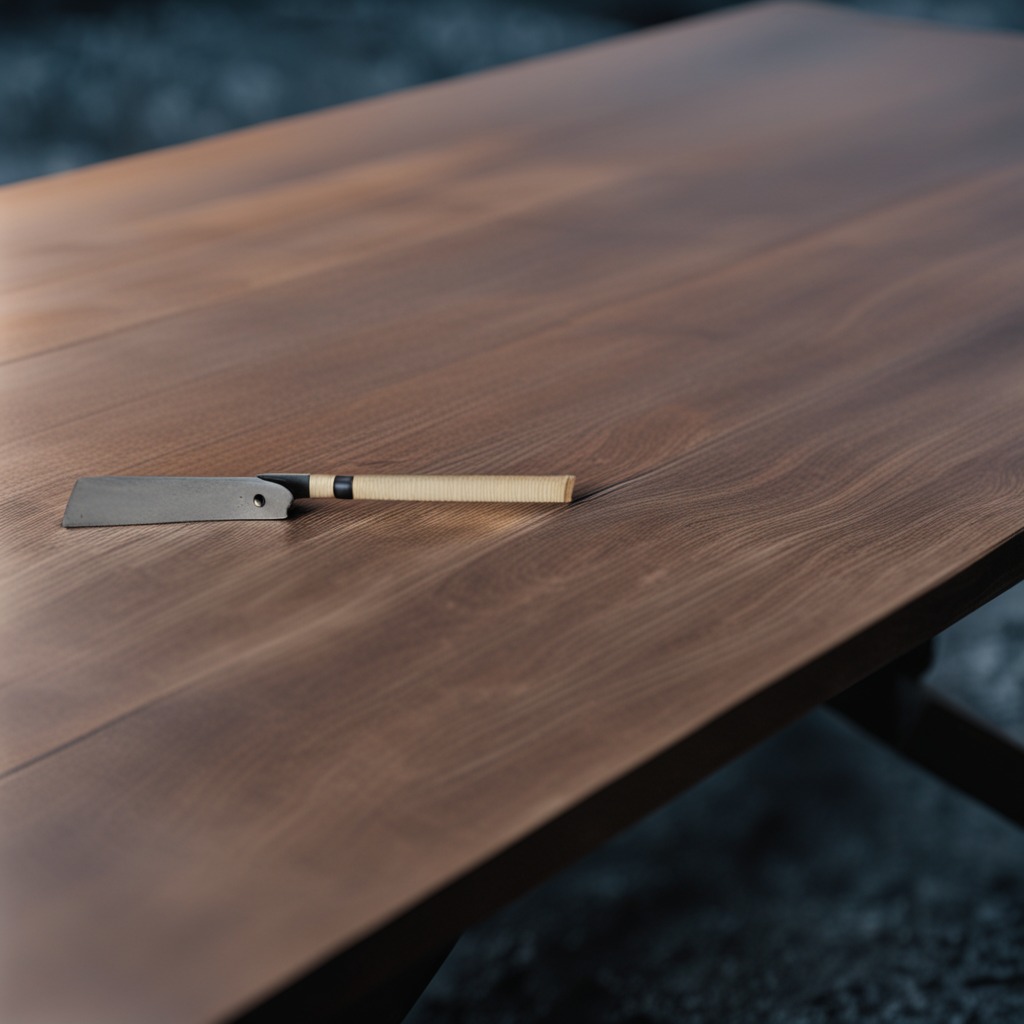
A metal saw is lying on a table with faint burn marks in a small garage at twilight.